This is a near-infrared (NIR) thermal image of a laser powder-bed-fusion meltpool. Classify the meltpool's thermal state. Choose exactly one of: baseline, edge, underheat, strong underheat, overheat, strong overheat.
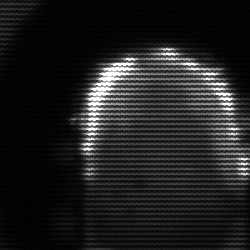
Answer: baseline